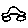
Label: car